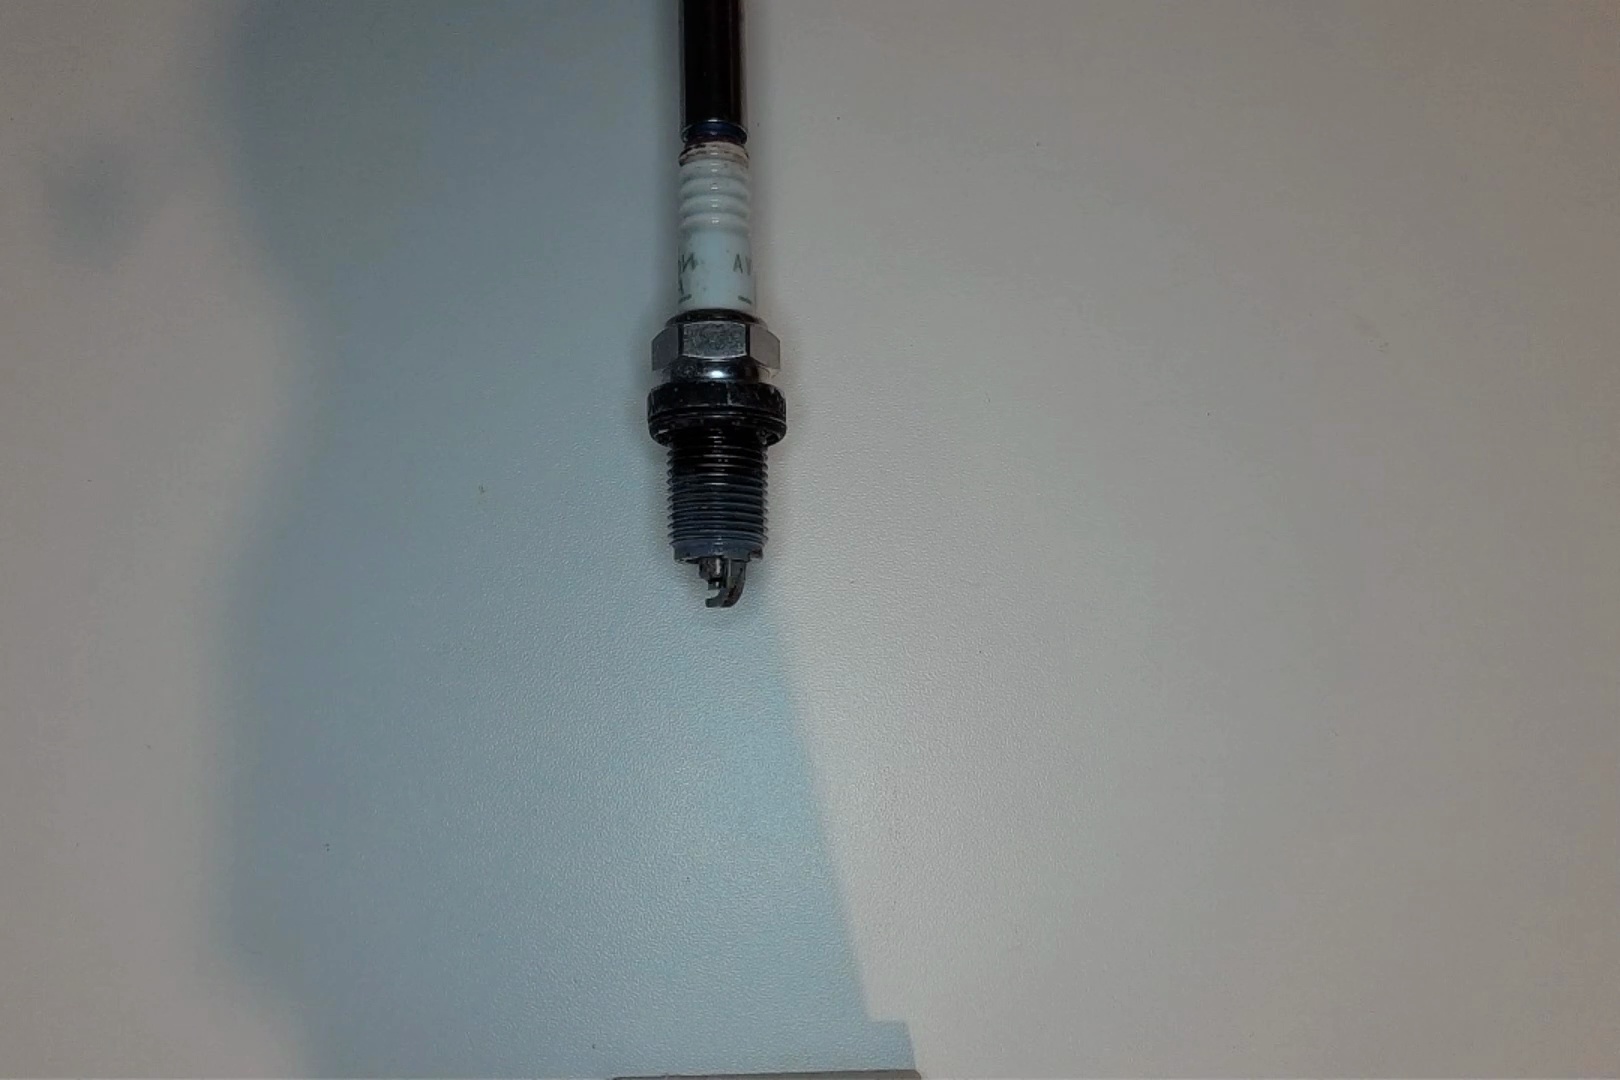
Label: anomaly